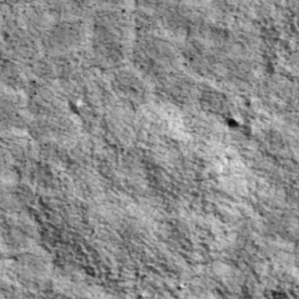
Label: non_frost